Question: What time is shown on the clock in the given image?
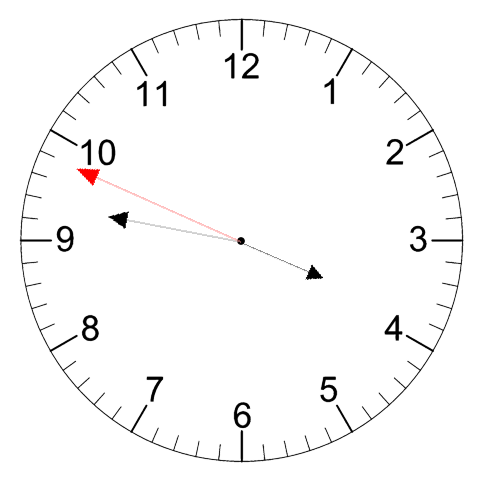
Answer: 03:46:49